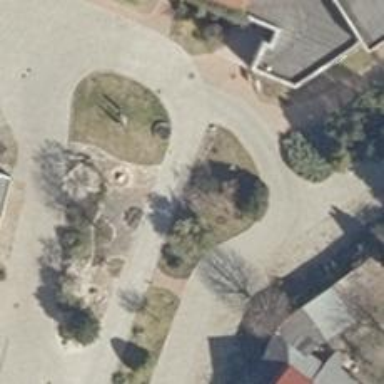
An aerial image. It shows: Fountain.